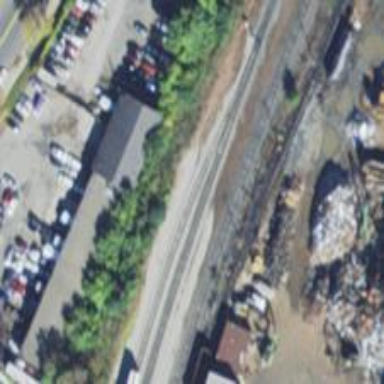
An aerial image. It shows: Railway siding with rails.